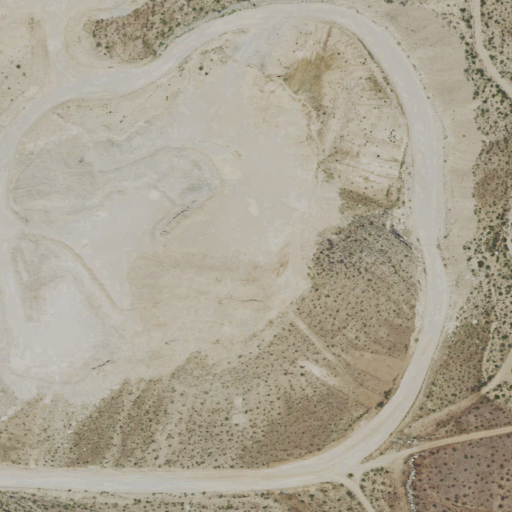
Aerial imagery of mountain in California named Macks Peak containing shrub, barren land, open development, medium intensity development, and low intensity development